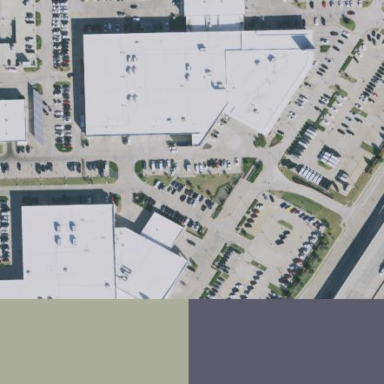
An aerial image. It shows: Retail area.